Field crop: tomato
Growth stage: 1
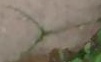
Species: cyperus